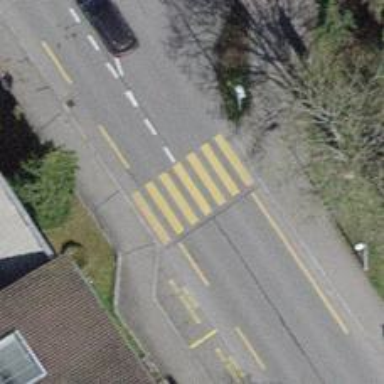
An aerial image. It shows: Marked crossing on footway. The crossing has visible markings.